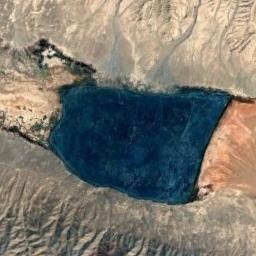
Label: lake